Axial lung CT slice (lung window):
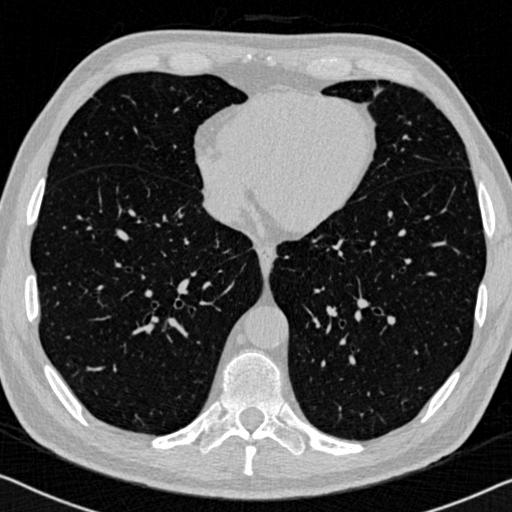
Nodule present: no